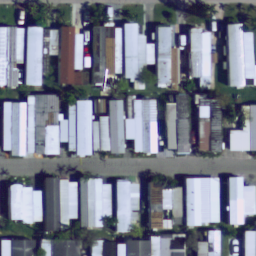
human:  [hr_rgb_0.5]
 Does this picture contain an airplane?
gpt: no

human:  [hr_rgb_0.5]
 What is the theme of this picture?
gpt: mobile home park

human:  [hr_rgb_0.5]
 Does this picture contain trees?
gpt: yes